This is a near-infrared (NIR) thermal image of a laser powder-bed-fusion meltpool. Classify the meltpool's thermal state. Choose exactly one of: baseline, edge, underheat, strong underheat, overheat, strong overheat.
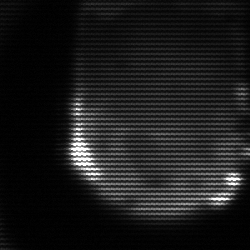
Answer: edge